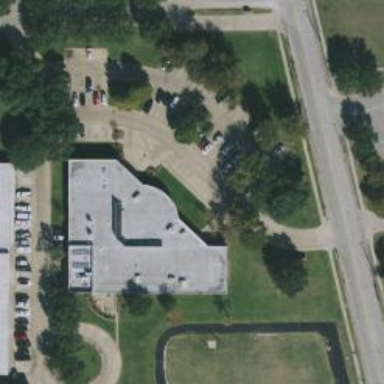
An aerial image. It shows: Government building.